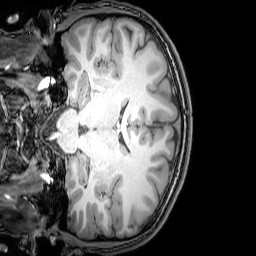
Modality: T1w
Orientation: coronal
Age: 20
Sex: male
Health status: healthy
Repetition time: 0.081 s
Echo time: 0.037 s